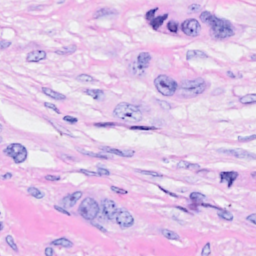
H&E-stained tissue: Breast